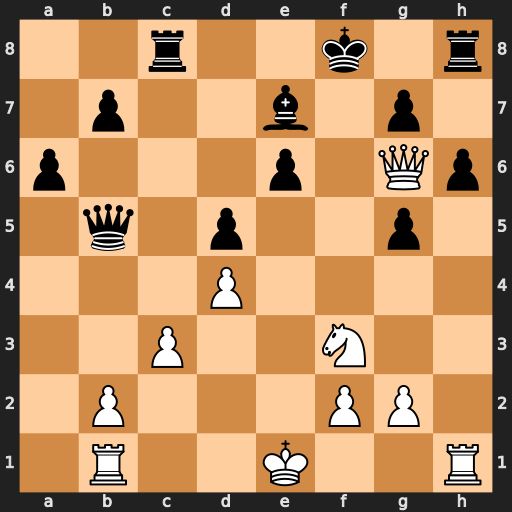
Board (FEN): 2r2k1r/1p2b1p1/p3p1Qp/1q1p2p1/3P4/2P2N2/1P3PP1/1R2K2R
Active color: w
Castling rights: K
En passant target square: -
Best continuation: Ne5 Qe8 Qxe6